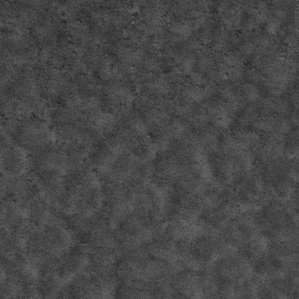
Label: frost